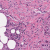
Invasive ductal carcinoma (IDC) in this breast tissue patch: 0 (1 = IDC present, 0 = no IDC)